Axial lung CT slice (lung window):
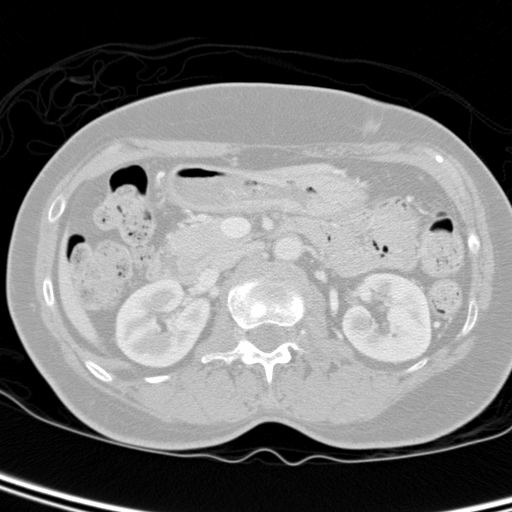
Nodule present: no